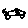
Label: car